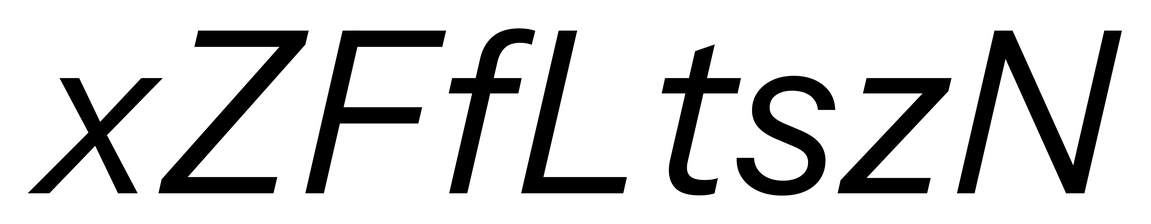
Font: InstrumentSans-Italic_Italic